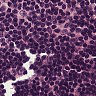
Metastatic tissue present: no